Question: I am trying to create a custom wxPython widget. Which would allow user to select multiple items out of Left side list and move them to right side list.
I just stuck to selecting multiple items from a list.
Here is the screengrab what I'm trying to achieve:

And here is my code(It's just start since not cleaned up):
'''
import wx
########################################################################
class Car:
""""""
#----------------------------------------------------------------------
def __init__(self, id, model, make, year):
"""Constructor"""
self.id = id
self.model = model
self.make = make
self.year = year
########################################################################
class MyForm(wx.Frame):
#----------------------------------------------------------------------
def __init__(self):
wx.Frame.__init__(self, None, wx.ID_ANY, "Tutorial", size=(800,600))
# Add a panel so it looks the correct on all platforms
panel = wx.Panel(self, wx.ID_ANY)
ford = Car(0, "Ford", "F-150", "2008")
chevy = Car(1, "Chevrolet", "Camaro", "2010")
nissan = Car(2, "Nissan", "370Z", "2005")
fiat = Car(2, "Fiat", "F7Z", "2005")
fiat2 = Car(2, "Fiat", "punto", "2005")
sampleList = []
lb = wx.ListBox(panel,
size=(200, 150),
choices=sampleList)
self.oneadd = wx.Button(panel,-1, ">", pos=(110, 180))
self.multiadd = wx.Button(panel, -1,">>",pos=(200, 180))
lb2 = wx.ListBox(panel,
size=(200, 150),
choices=sampleList)
self.lb = lb
self.lb2 = lb2
lb2.Append(ford.make, ford)
lb.Append(chevy.make, chevy)
lb.Append(fiat.make, fiat)
lb.Append(fiat2.make, fiat2)
lb.Append(nissan.make, nissan)
lb.Bind(wx.EVT_LISTBOX, self.onSelect)
sizer = wx.BoxSizer(wx.HORIZONTAL)
sizer.Add(lb, 0, wx.ALL, 5)
sizer.Add(lb2, 0, wx.ALL, 5)
panel.SetSizer(sizer)
#----------------------------------------------------------------------
def onSelect(self, event):
""""""
print "You selected: " + self.lb.GetStringSelection()
obj = self.lb.GetClientData(self.lb.GetSelection())
text = """
The object's attributes are:
%s %s %s %s
""" % (obj.id, obj.make, obj.model, obj.year)
print text
# Run the program
if __name__ == "__main__":
app = wx.App(False)
frame = MyForm()
frame.Show()
app.MainLoop()
'''
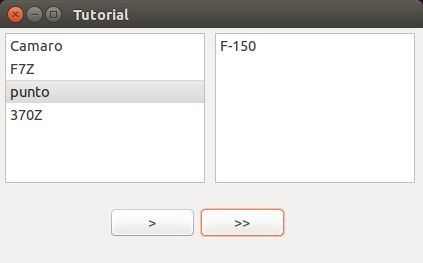
Answer: You need to enable multiple selection in the listbox
'''
lb = wx.ListBox(panel,
size=(200, 150),
style=wx.LB_MULTIPLE,
choices=sampleList)
'''
Lokla